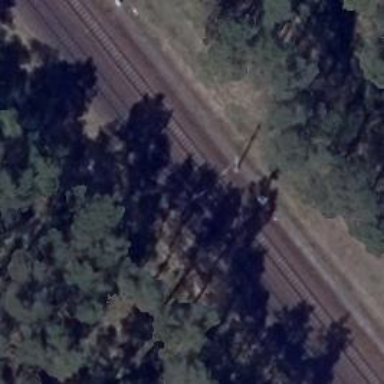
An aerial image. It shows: Railway signal.